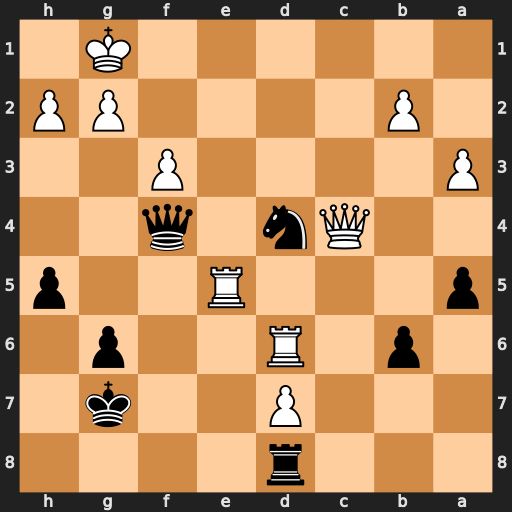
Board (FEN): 3r4/3P2k1/1p1R2p1/p3R2p/2Qn1q2/P4P2/1P4PP/6K1
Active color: b
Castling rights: -
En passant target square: -
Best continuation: Nxf3+ gxf3 Qxc4